Question: I added a FBAdView to a UIView in the view controller.
(I set the view background to red)
the FBAdView was created with adSize of kFBAdSizeHeight50Banner.
The problem is that the FBAdView calculates its width when it is being added, but after rotating the device it doesn't calculate its width again
I tried using autolayout but it didn't work
code for adding the FBAdview (Adding to UILabel with red backgroud)
'FBAdView *fbAdView = [[FBAdView alloc] initWithPlacementID:@"***************_***************" adSize:kFBAdSizeHeight50Banner rootViewController:self]; fbAdView.delegate = self; [fbAdView loadAd]; [self.banner addSubview:fbAdView];'
code for autolayout - doesn't work
'''// Width constraint, parent view width [self.banner addConstraint:[NSLayoutConstraint constraintWithItem:fbAdView attribute:NSLayoutAttributeWidth relatedBy:NSLayoutRelationEqual toItem:self.banner attribute:NSLayoutAttributeWidth multiplier:1 constant:0]]; // Height constraint, parent view height
[self.banner addConstraint:[NSLayoutConstraint constraintWithItem:fbAdView attribute:NSLayoutAttributeHeight relatedBy:NSLayoutRelationEqual toItem:self.banner
attribute:NSLayoutAttributeHeight
multiplier:1
constant:0]];
// Center horizontally
[self.banner addConstraint:[NSLayoutConstraint constraintWithItem:fbAdView
attribute:NSLayoutAttributeCenterX
relatedBy:NSLayoutRelationEqual
toItem:self.banner
attribute:NSLayoutAttributeCenterX
multiplier:1.0
constant:0.0]];
// Center vertically
[self.banner addConstraint:[NSLayoutConstraint constraintWithItem:fbAdView
attribute:NSLayoutAttributeCenterY
relatedBy:NSLayoutRelationEqual
toItem:self.banner
attribute:NSLayoutAttributeCenterY
multiplier:1.0
constant:0.0]];'''
print screen
when the banner is added it fit the screen width
after rotating it doesn't change its width (like its parent red view)

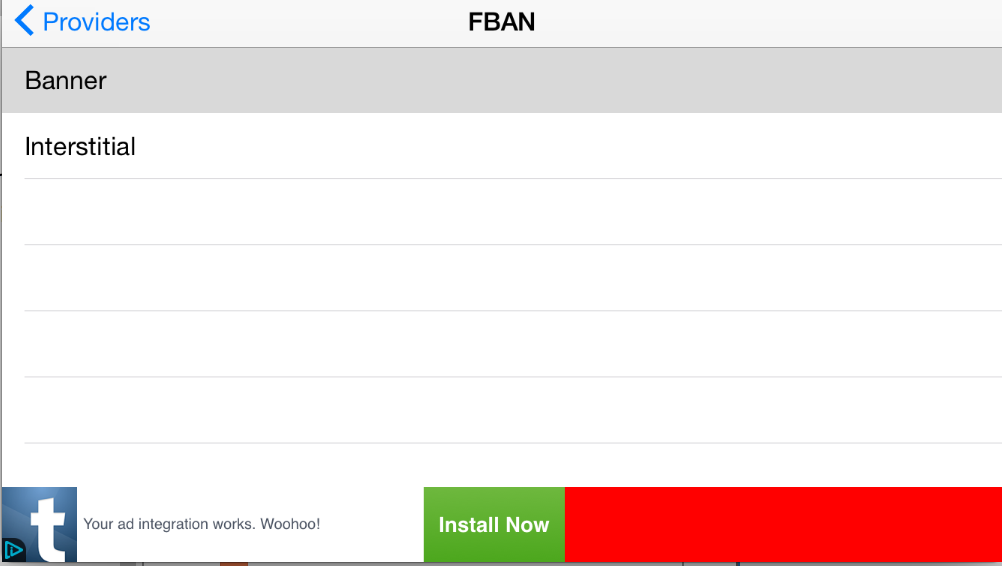
Answer: I think you're missing some constraints.
Adding these lines (might need some minor changes) makes your code work:
'''
self.banner.translatesAutoresizingMaskIntoConstraints = NO;
fbAdView.translatesAutoresizingMaskIntoConstraints = NO;
// Width constraint
[self.view addConstraint:[NSLayoutConstraint constraintWithItem:self.banner
attribute:NSLayoutAttributeWidth
relatedBy:NSLayoutRelationEqual
toItem:self.view
attribute:NSLayoutAttributeWidth
multiplier:1
constant:0]];
// Height constraint
[self.view addConstraints:[NSLayoutConstraint constraintsWithVisualFormat:@"V:[banner(==50)]"
options:0
metrics:nil
views:NSDictionaryOfVariableBindings(banner)]];
'''
I've posted a sample project at <URL>